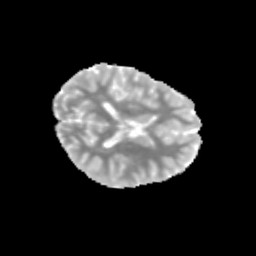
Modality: MD
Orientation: axial
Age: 11
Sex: female
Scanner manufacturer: siemens
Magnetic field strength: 3 T
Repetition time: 3.8 s
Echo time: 0.07 s